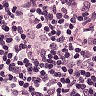
Metastatic tissue present: no